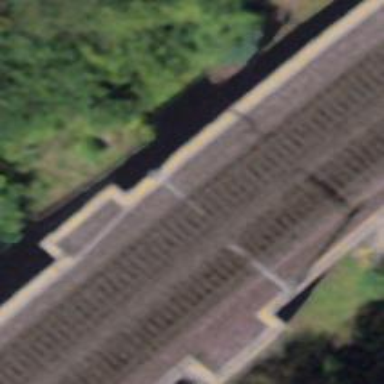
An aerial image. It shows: Bridge with electrified rail tracks and contact line.